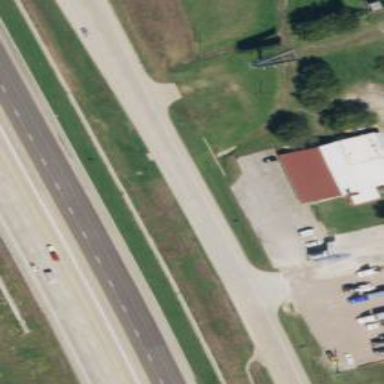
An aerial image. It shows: Tertiary road with frontage road.